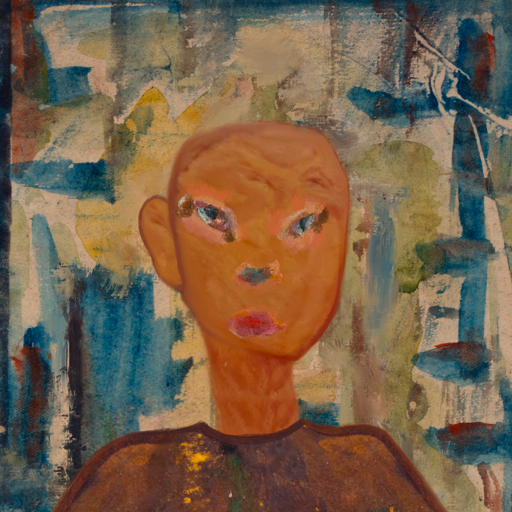
Background: Orphan, Head And Neck Front: Pious_Lady, Face Front: Boggyland, Bust: Comrade, Hair Front: Blank, Head Accessory: Blank, Second Necklace: Blank, Necklace: Blank, Baby: Blank